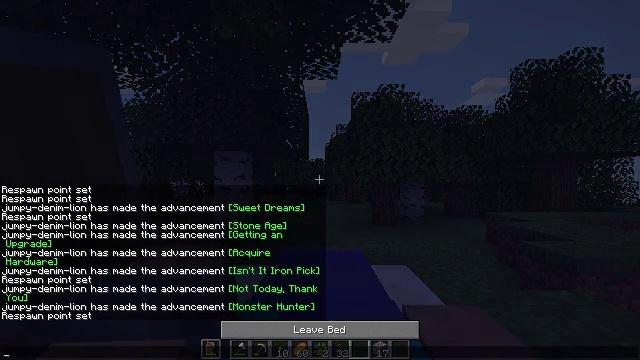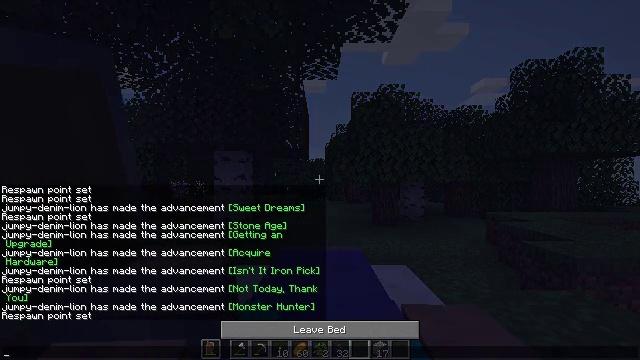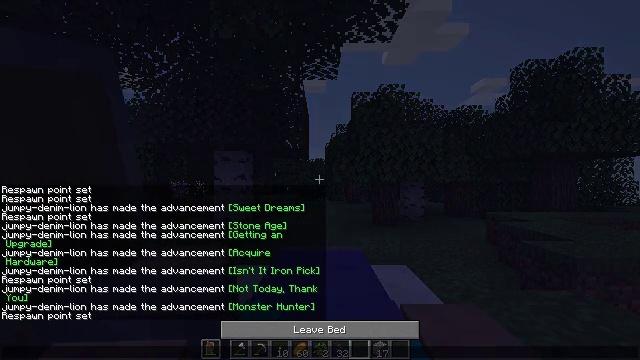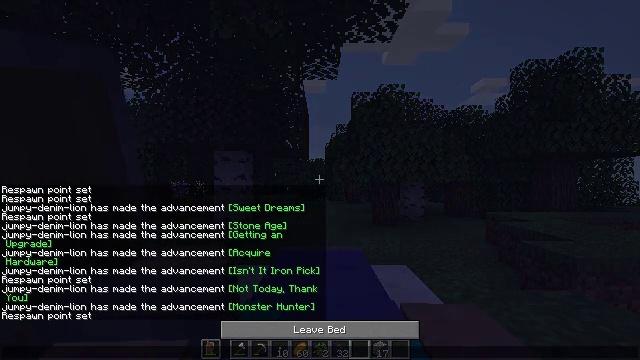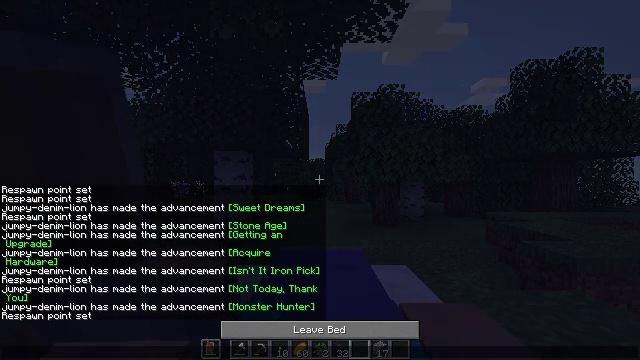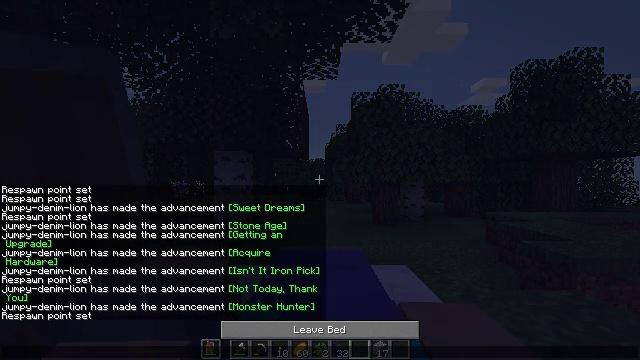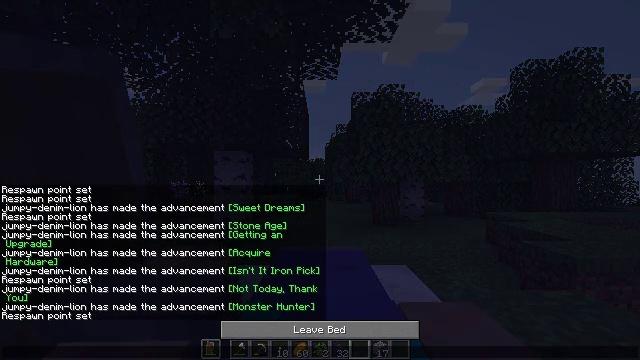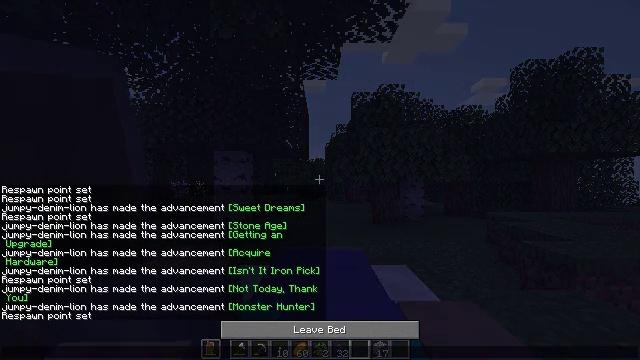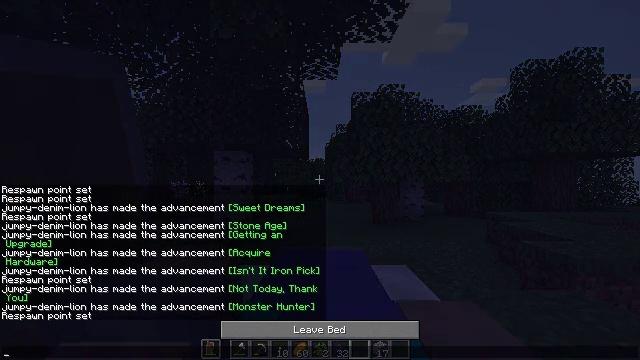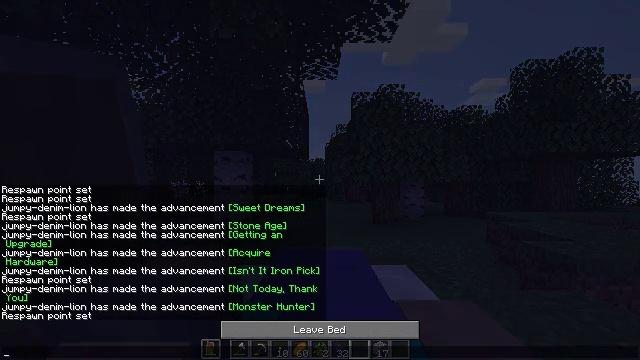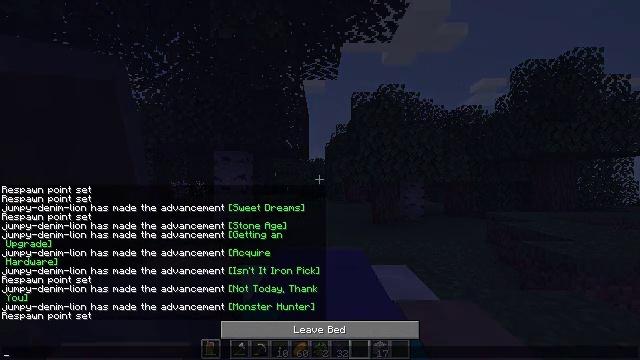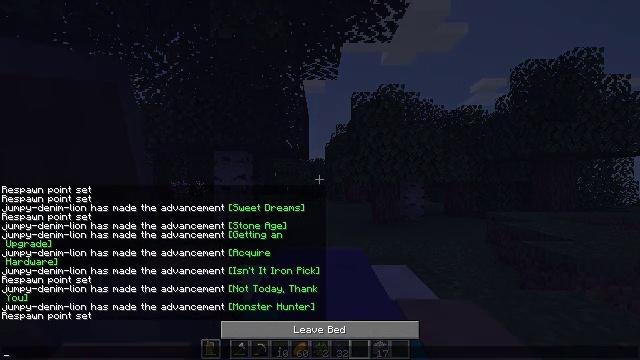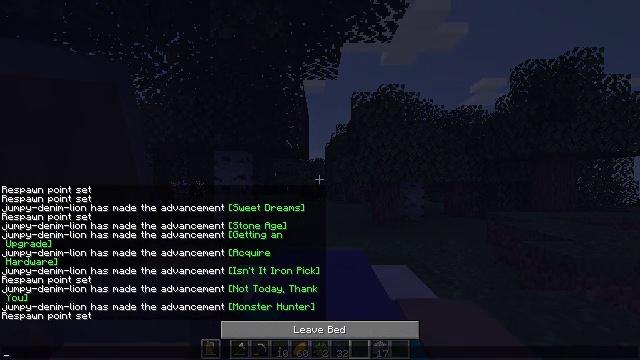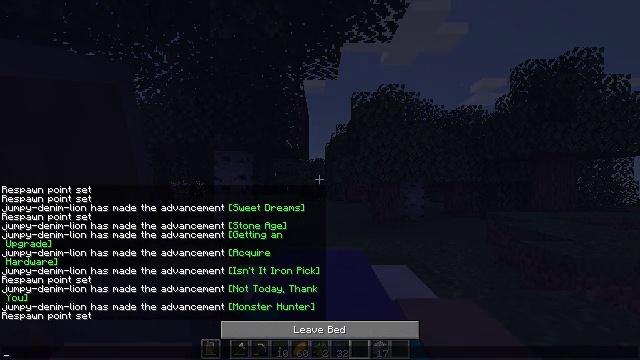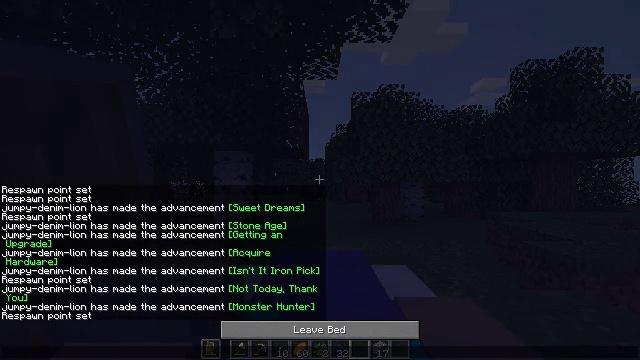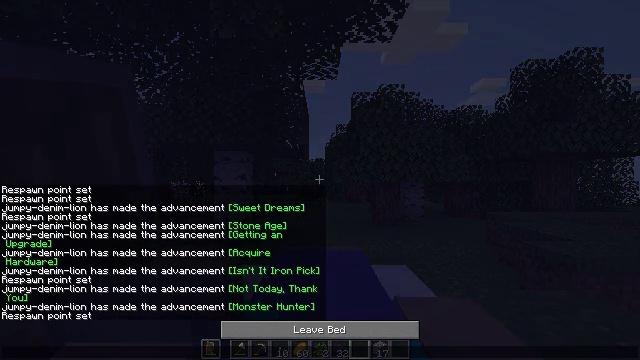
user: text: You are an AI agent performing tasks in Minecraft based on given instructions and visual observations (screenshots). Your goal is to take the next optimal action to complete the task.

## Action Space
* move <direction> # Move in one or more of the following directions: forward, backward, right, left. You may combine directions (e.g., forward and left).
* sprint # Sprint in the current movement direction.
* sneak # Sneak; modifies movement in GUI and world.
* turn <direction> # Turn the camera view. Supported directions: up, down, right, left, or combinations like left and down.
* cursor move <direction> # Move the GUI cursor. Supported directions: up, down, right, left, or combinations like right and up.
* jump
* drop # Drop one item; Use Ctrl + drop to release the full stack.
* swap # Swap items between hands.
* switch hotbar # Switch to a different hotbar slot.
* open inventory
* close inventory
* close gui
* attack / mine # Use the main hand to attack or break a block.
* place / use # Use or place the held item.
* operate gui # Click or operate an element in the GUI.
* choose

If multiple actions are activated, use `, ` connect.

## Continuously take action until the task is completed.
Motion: motion action
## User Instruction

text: Remove the white bed from its place.
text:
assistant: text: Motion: no_op
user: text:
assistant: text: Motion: no_op
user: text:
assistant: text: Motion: no_op
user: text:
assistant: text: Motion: no_op
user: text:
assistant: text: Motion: no_op
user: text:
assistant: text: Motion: no_op
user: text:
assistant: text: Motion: no_op
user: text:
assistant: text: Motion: no_op
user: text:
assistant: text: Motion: no_op
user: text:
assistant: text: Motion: no_op
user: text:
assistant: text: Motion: no_op
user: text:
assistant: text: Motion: no_op
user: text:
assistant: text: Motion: no_op
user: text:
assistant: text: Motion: no_op
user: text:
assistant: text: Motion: no_op
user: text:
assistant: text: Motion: no_op
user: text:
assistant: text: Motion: no_op
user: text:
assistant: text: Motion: no_op
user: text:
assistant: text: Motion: no_op
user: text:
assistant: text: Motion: no_op
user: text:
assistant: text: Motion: no_op
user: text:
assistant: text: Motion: no_op
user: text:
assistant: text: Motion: no_op
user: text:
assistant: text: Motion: no_op
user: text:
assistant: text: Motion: no_op
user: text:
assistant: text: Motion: no_op
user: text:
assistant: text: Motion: no_op
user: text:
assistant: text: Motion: no_op
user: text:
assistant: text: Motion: no_op
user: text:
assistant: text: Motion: no_op